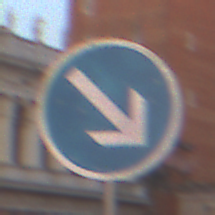
Verkehrszeichen: VorgeschriebeneVorbeifahrtRechts
Umgebung: Outdoor, Urban
Tageszeit: SunriseSunset
Wetter: Clear
Licht: Natural
Jahreszeit: NotSpecified
Kontrast: MediumContrast